Interaction volume radius: 5 \u00c5
Interaction volume height: 30 \u00c5
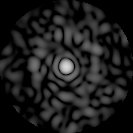
Disorder parameter: 0.8083